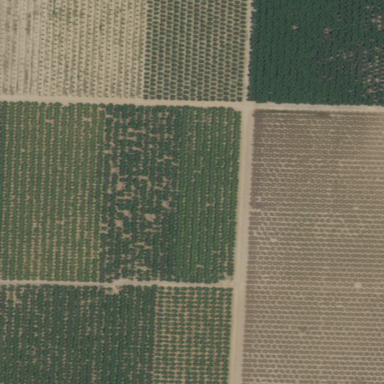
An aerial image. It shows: Orchard.